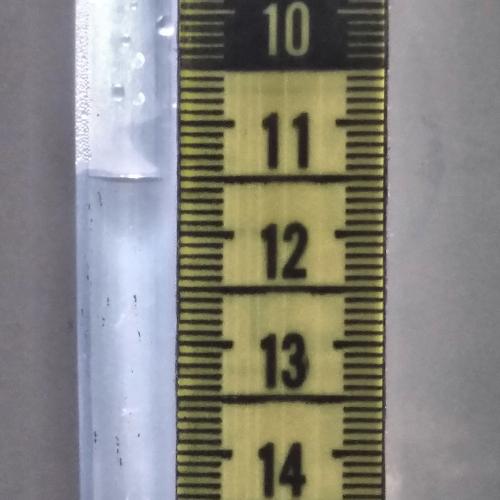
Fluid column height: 11.5 cm